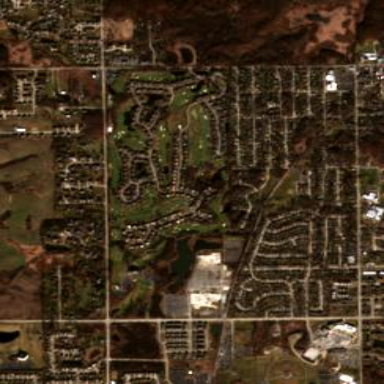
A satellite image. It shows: Golf course surrounded by greenery.